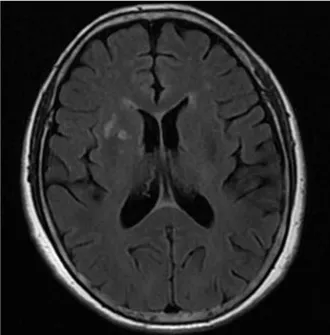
The imaging examinations before CIE. (A) MRI of the brain.
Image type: radiology (mri)